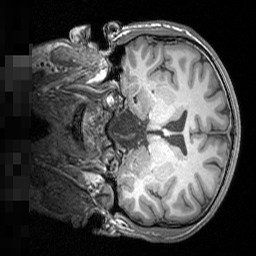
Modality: T1w
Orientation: coronal
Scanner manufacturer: siemens
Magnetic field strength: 3 T
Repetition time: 1.5 s
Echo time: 0.00291 s